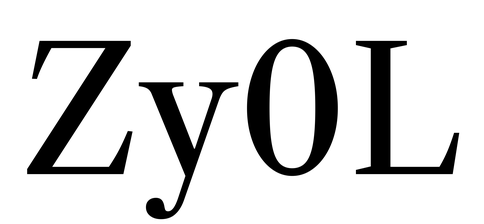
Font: LibreCaslonText_Regular